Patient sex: M
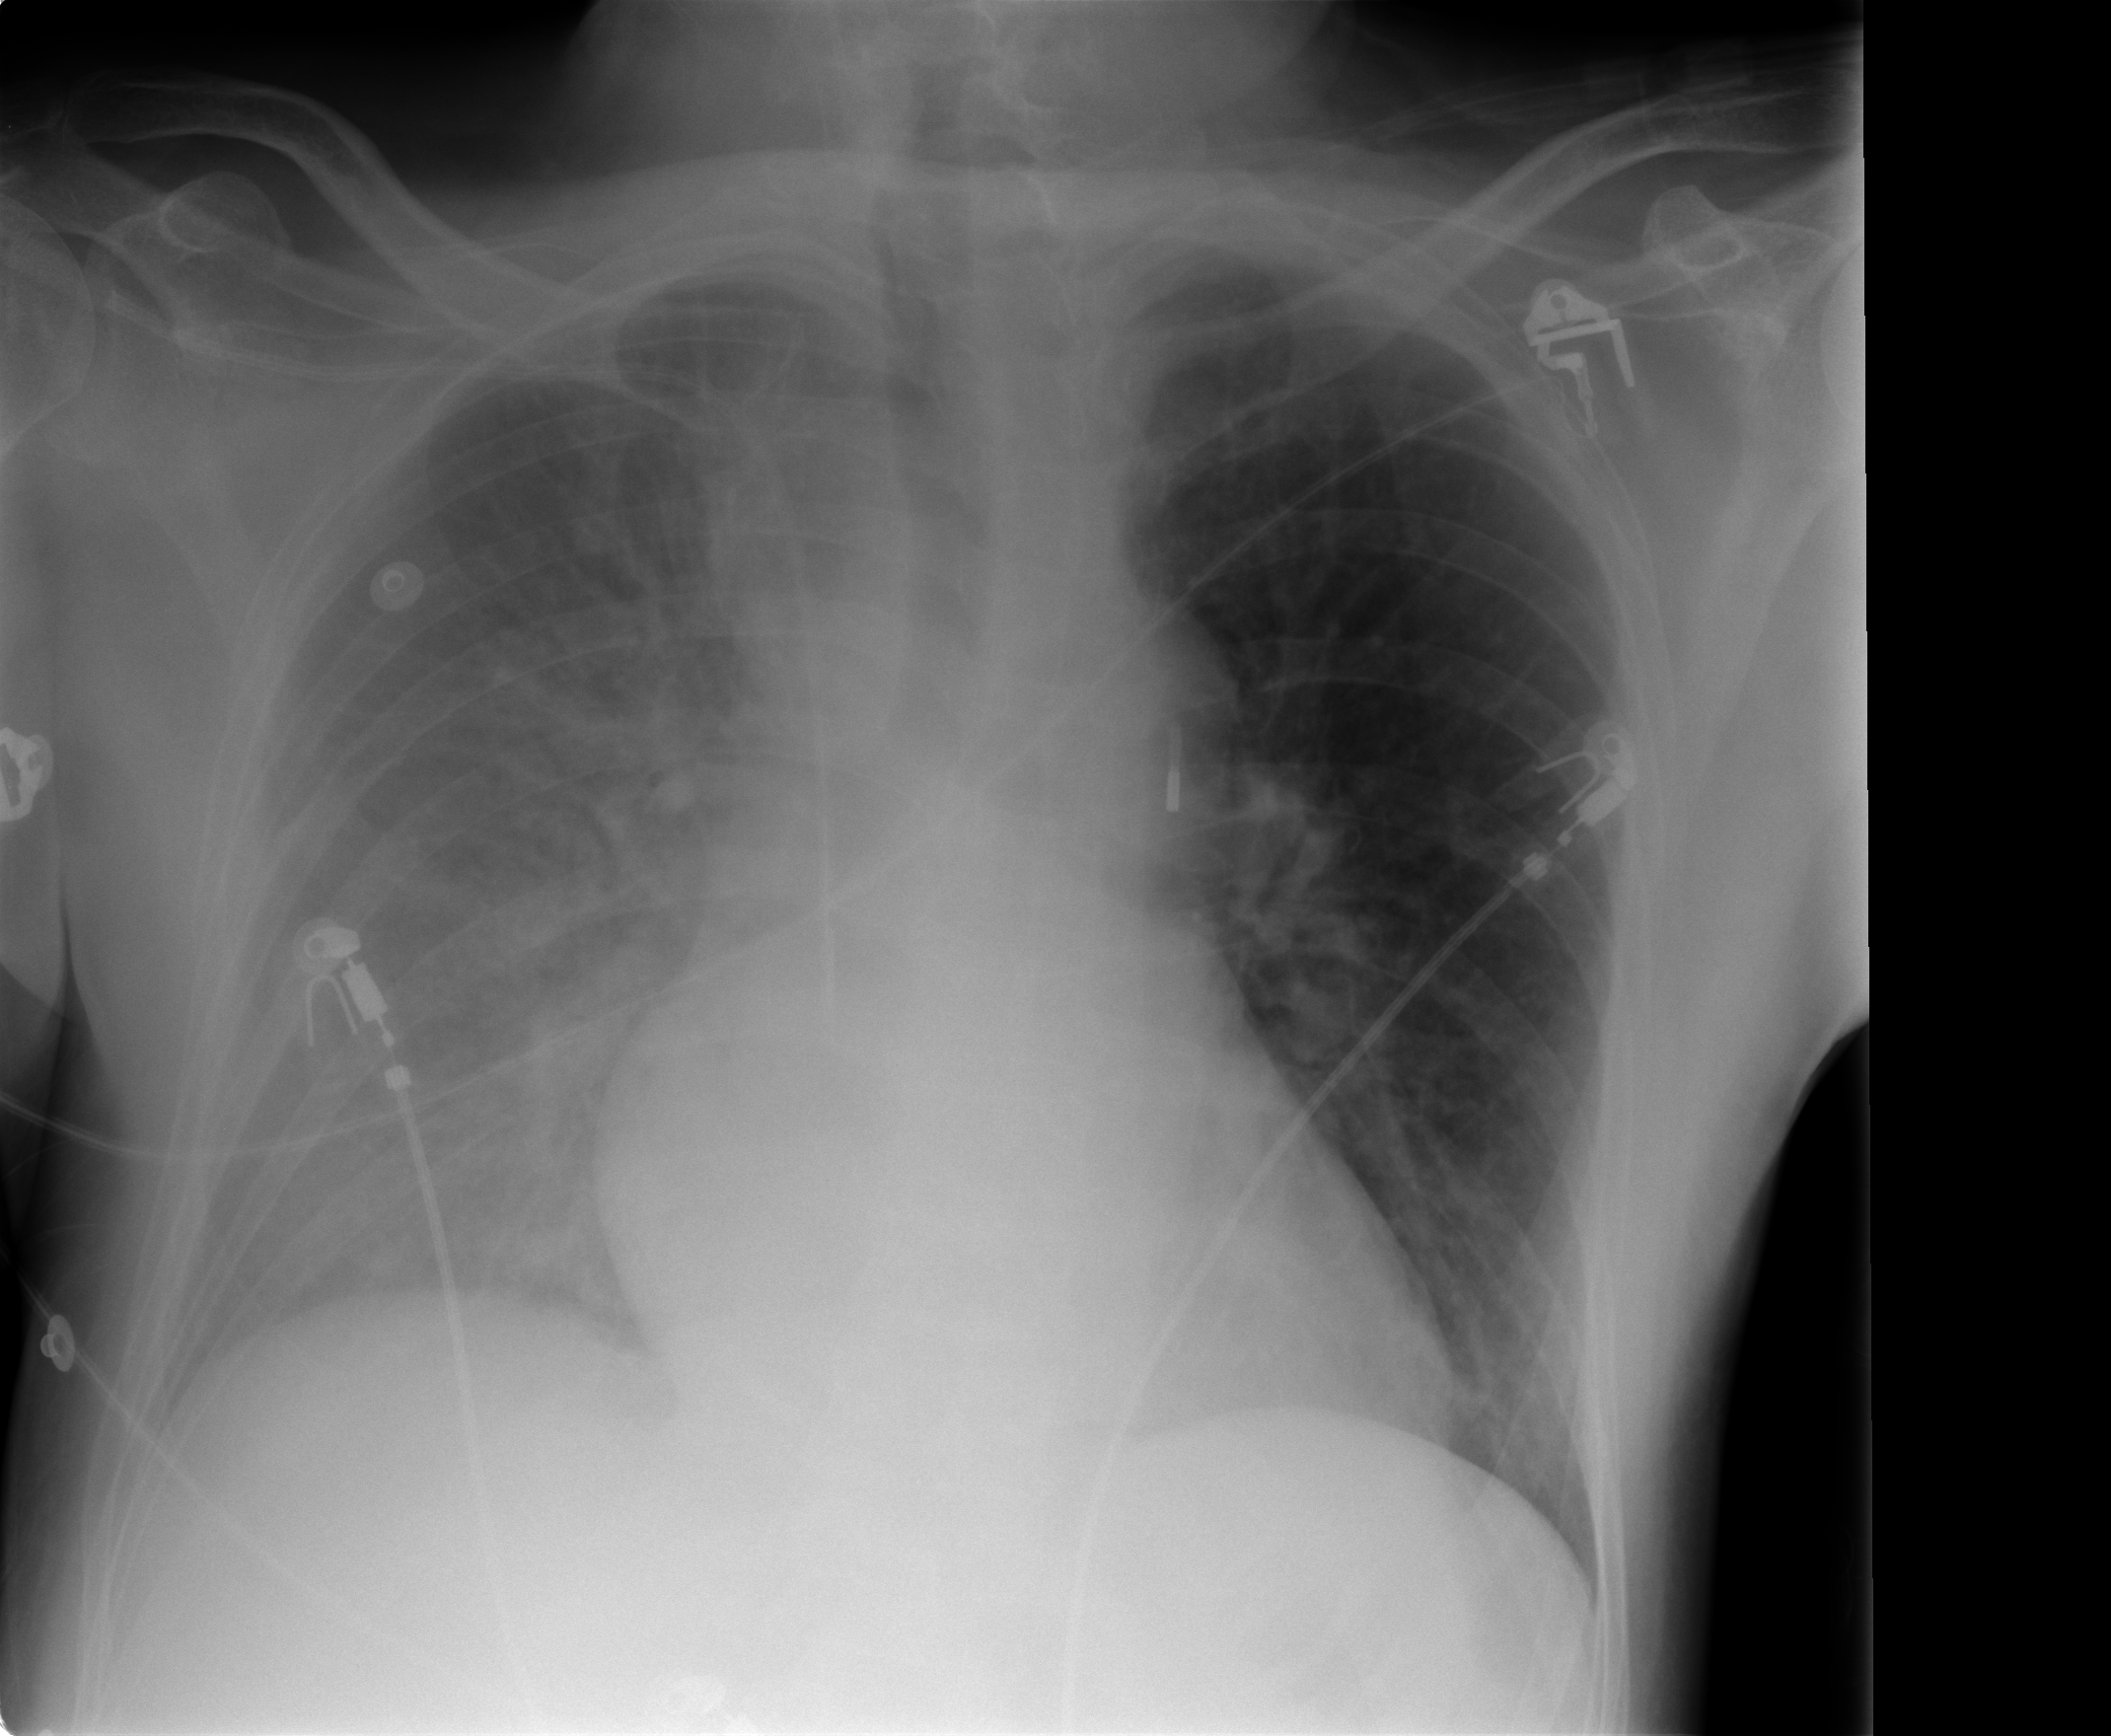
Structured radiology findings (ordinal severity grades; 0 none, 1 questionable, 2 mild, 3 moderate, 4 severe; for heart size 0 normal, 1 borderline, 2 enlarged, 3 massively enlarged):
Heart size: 1
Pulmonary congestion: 1
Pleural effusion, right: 3
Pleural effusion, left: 0
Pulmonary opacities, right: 2
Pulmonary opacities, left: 0
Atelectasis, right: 2
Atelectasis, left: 2